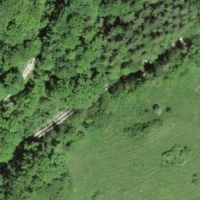
EUNIS habitat code: 41
Species observed at this site:
Salvia glutinosa